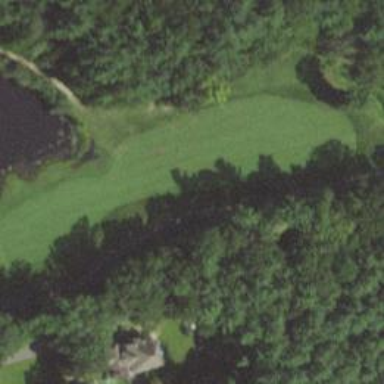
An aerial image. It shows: View of golf hole.